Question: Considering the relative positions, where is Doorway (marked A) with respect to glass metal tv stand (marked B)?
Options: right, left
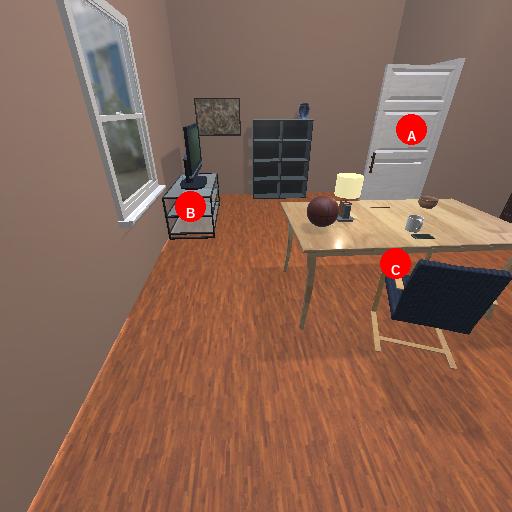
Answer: right